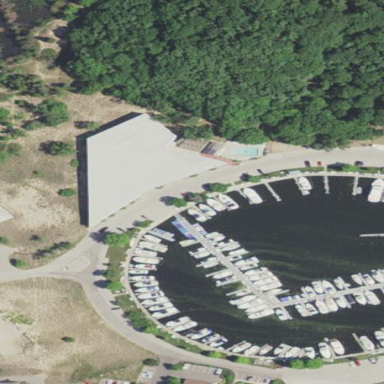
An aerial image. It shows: Building designated for boat storage.